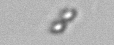
Label: Chaetoceros